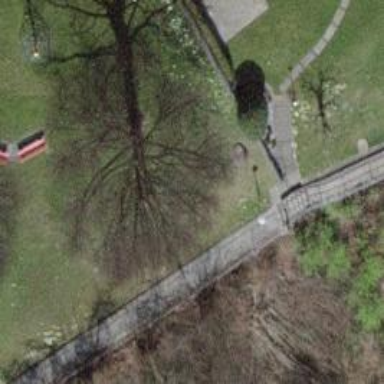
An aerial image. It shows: Red bench.